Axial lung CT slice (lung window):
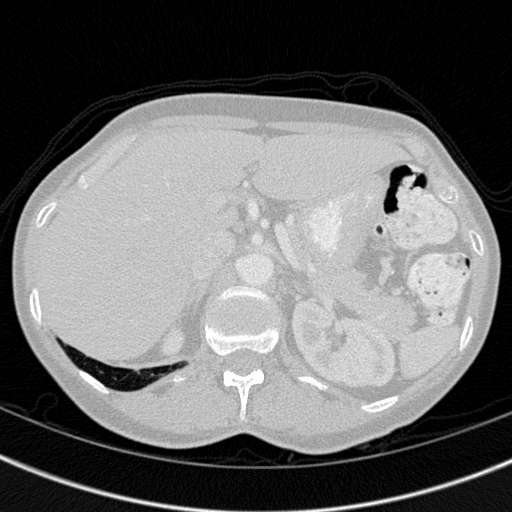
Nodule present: no